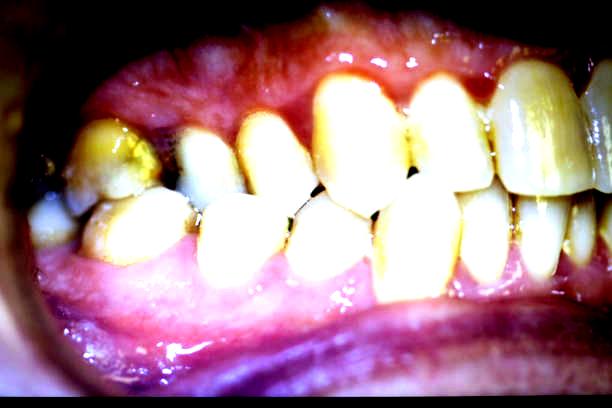
Condition: Gingivitis